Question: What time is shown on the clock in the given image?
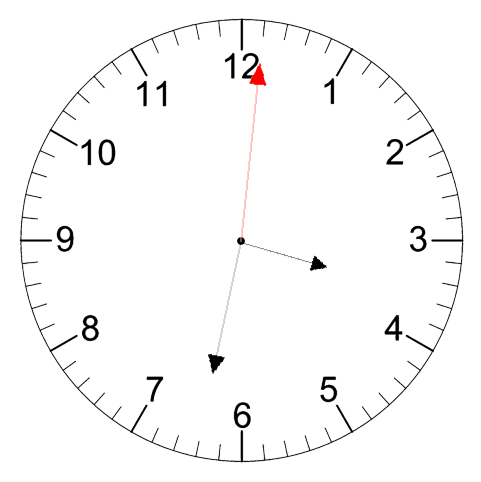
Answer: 03:32:01